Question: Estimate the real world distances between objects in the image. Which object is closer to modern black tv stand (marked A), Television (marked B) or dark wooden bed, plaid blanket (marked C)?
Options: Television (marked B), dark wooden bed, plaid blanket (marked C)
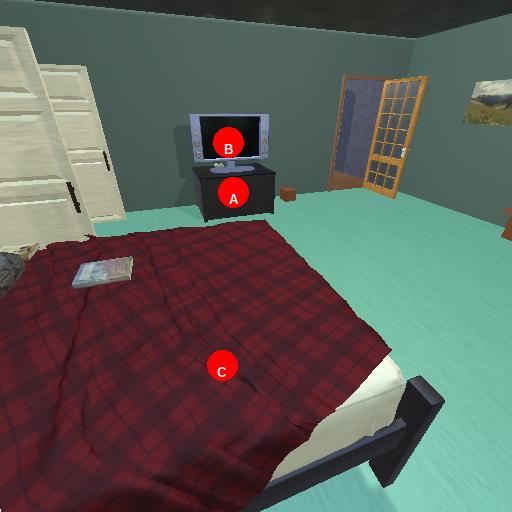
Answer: Television (marked B)